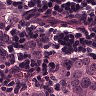
Metastatic tissue present: yes